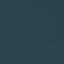
Land use / land cover class: SeaLake